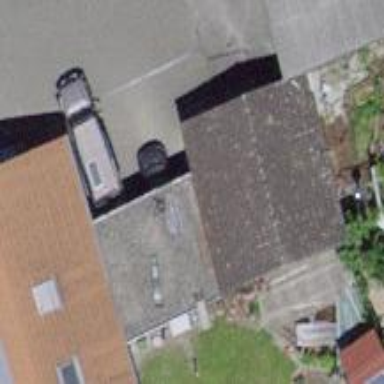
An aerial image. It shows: View of roof of building.